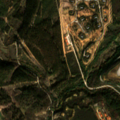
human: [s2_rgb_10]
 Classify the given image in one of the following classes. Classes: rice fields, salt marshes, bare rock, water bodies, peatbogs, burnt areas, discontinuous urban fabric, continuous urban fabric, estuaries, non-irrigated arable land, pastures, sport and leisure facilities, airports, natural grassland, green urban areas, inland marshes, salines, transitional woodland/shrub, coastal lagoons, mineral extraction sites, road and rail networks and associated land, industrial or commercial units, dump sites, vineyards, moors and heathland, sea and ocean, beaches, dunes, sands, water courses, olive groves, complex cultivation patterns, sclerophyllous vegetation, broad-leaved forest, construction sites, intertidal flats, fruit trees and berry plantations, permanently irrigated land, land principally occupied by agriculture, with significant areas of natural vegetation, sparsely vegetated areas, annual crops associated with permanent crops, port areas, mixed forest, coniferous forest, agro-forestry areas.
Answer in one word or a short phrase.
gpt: industrial or commercial units, airports, olive groves, complex cultivation patterns, broad-leaved forest, mixed forest, transitional woodland/shrub